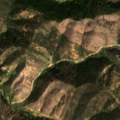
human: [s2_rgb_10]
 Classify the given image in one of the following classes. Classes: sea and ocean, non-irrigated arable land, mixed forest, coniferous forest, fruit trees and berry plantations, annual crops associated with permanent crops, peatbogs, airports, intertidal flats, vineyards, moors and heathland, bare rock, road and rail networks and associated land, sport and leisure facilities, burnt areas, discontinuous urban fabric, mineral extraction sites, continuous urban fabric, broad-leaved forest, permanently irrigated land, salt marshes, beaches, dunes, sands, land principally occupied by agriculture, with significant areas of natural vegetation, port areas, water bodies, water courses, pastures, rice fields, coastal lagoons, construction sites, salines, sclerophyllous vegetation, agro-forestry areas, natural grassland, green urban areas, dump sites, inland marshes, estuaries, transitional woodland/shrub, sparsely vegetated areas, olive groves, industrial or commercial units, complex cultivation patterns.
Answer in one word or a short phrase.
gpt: land principally occupied by agriculture, with significant areas of natural vegetation, broad-leaved forest